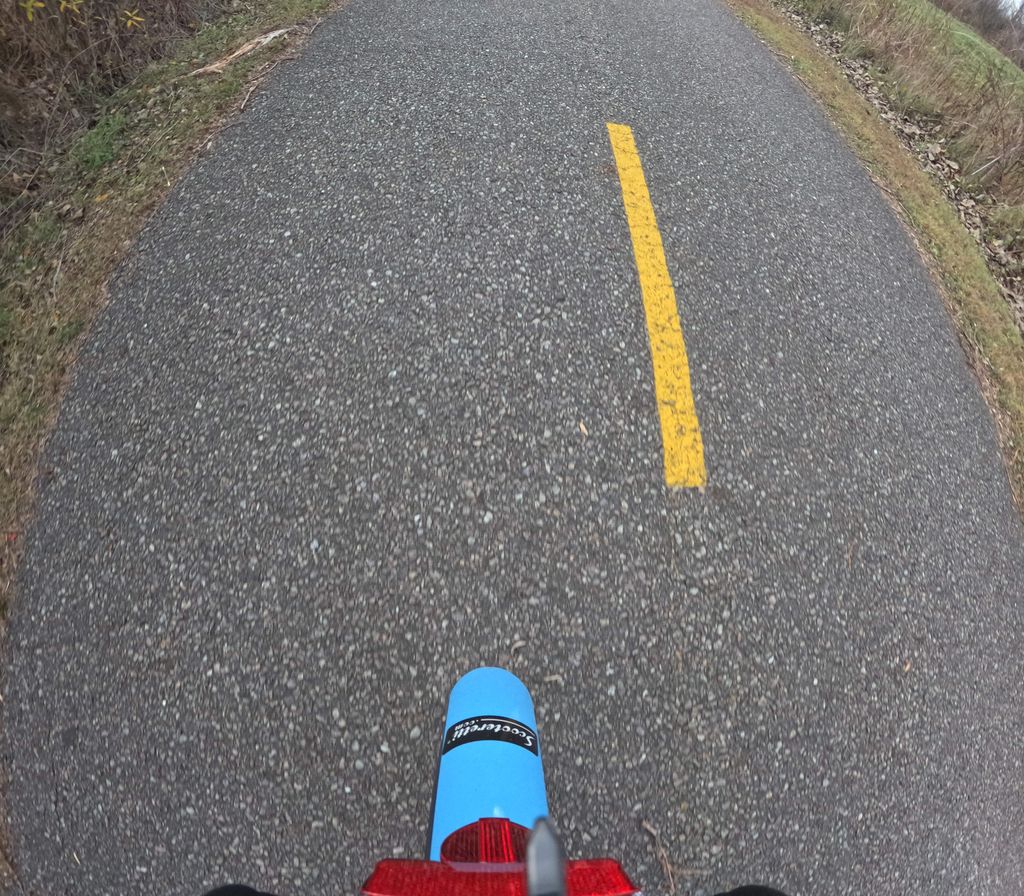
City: ottawa-gatineau